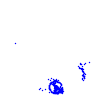
Particle: kaon